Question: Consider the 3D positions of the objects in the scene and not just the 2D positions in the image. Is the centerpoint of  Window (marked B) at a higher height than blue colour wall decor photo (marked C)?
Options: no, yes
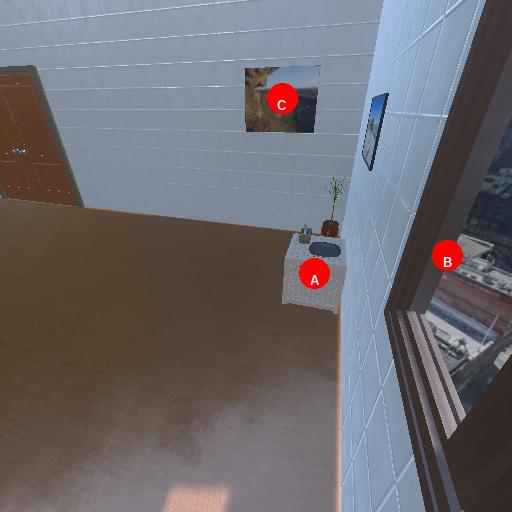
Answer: no